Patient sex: M
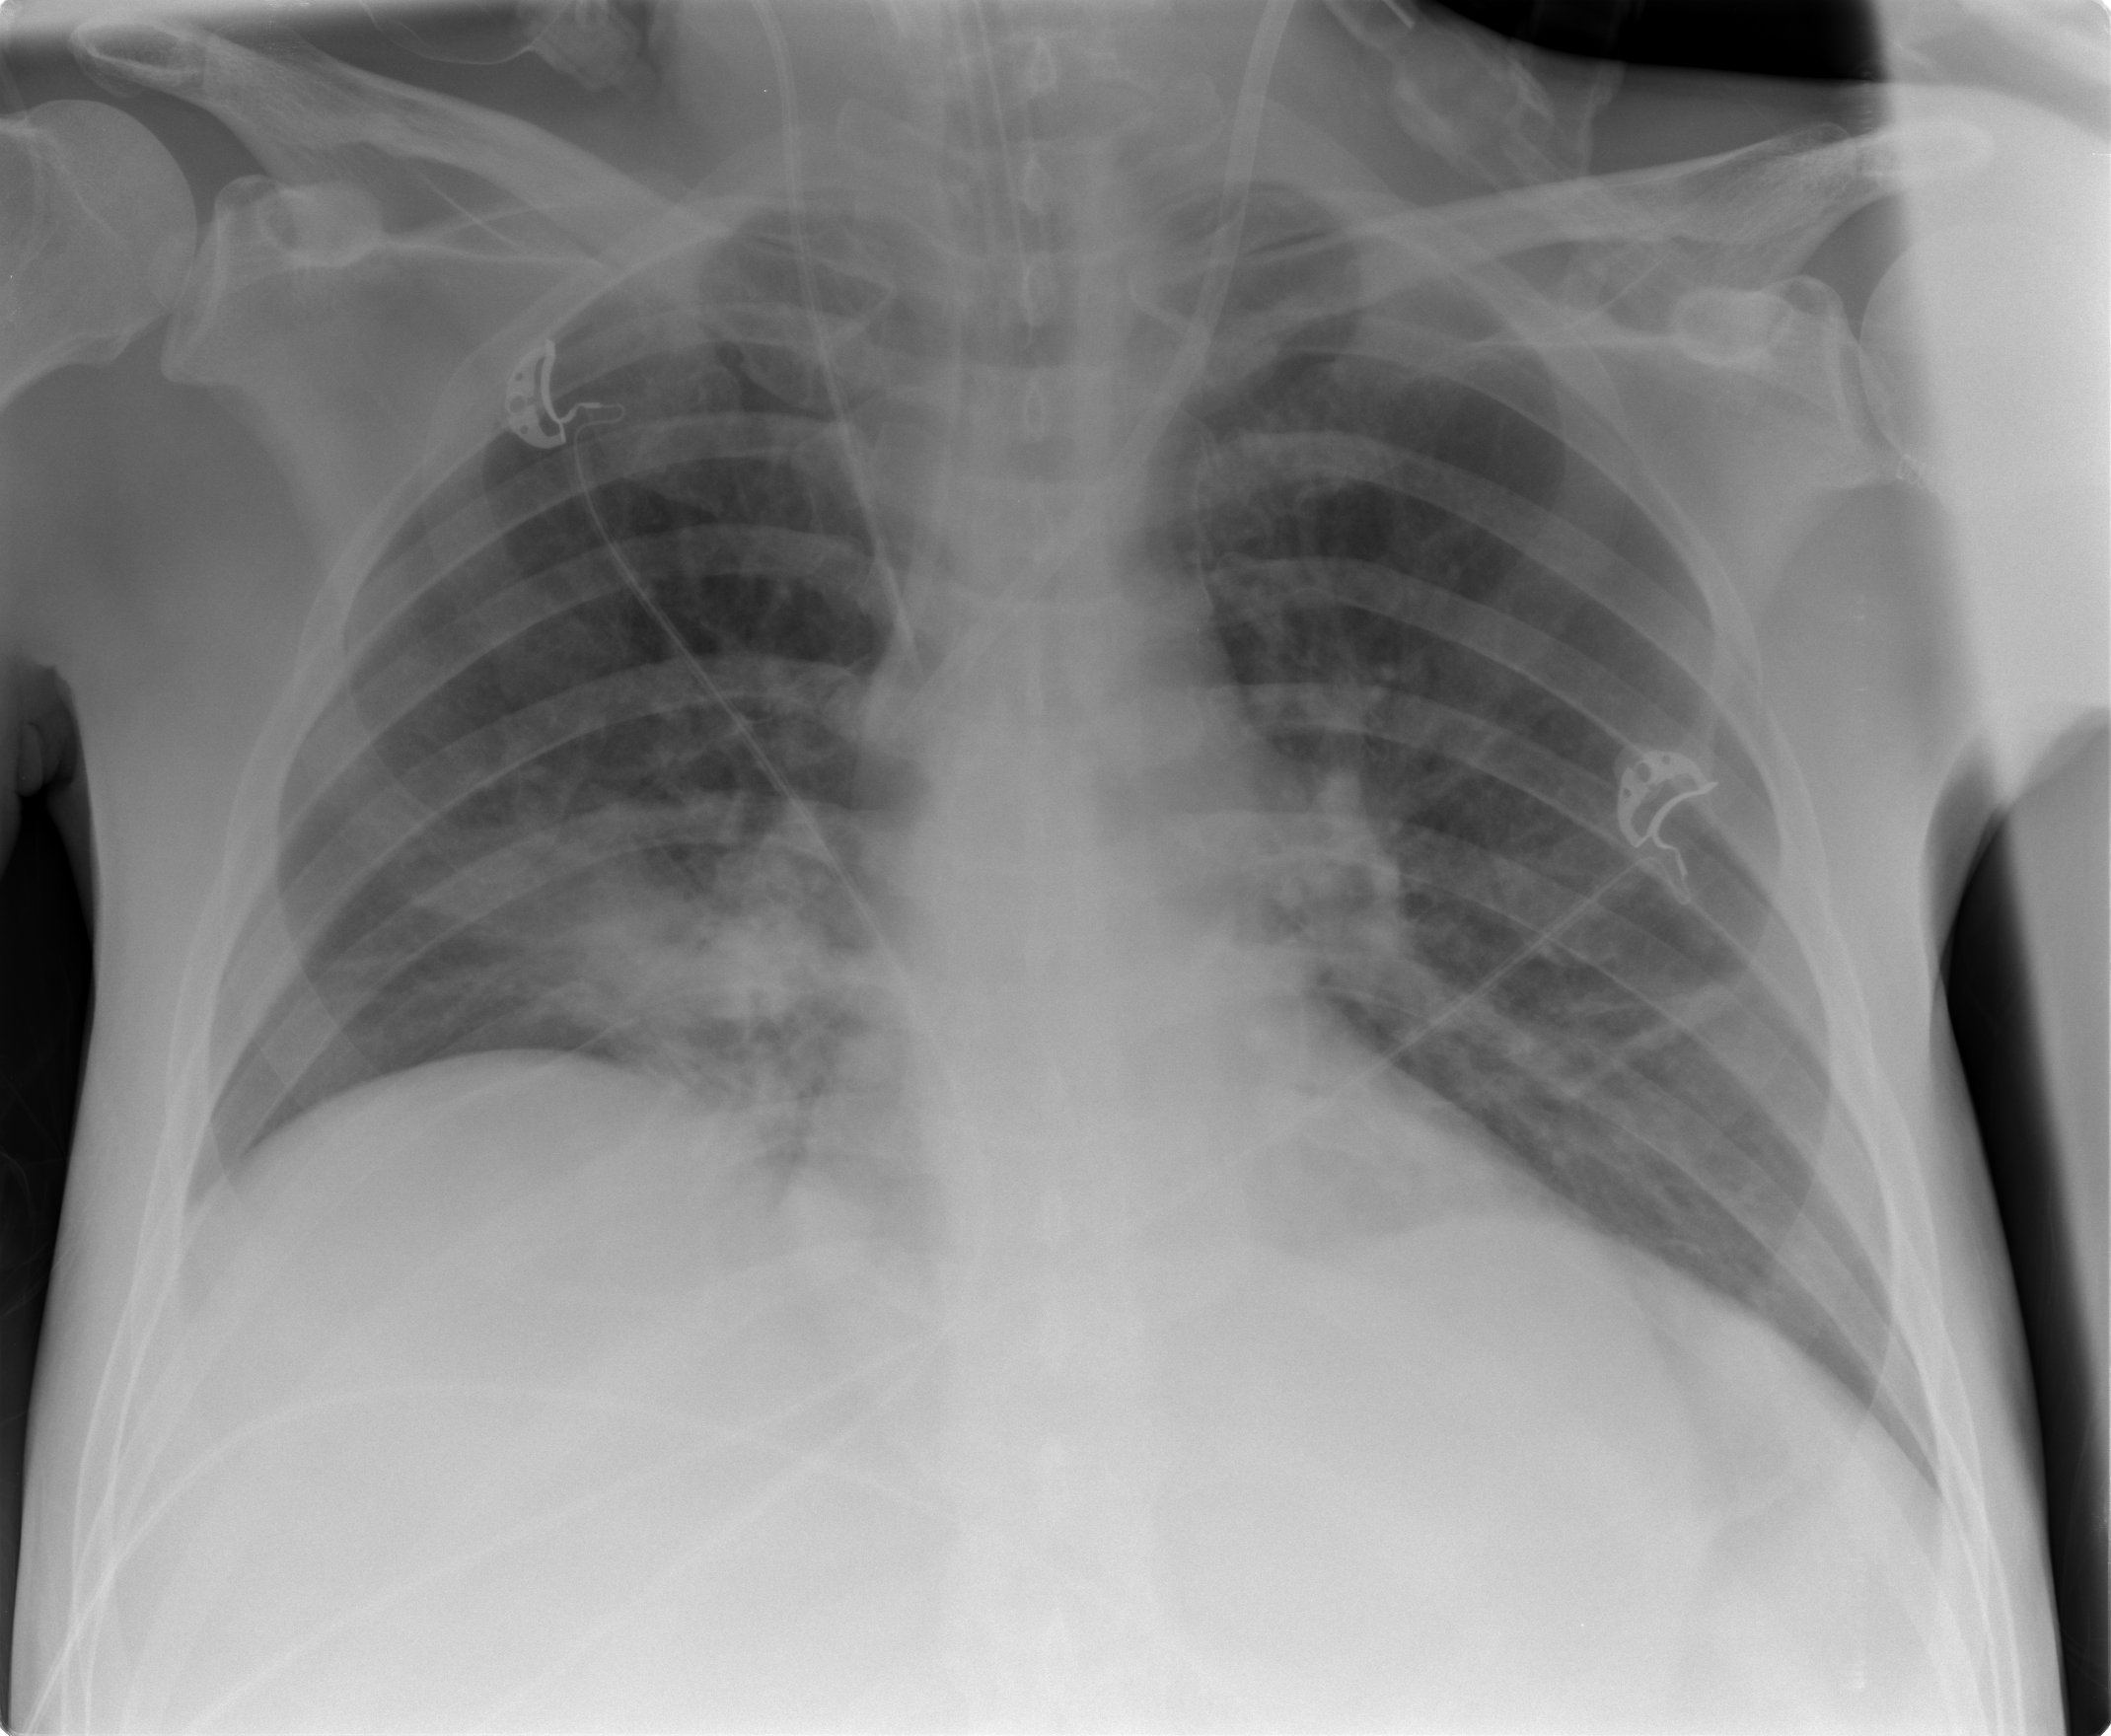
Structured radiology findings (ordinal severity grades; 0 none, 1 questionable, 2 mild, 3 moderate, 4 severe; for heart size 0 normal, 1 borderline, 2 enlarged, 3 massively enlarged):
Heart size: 1
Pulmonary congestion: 2
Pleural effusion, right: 1
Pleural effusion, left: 0
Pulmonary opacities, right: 2
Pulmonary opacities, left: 2
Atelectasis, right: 2
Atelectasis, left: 1